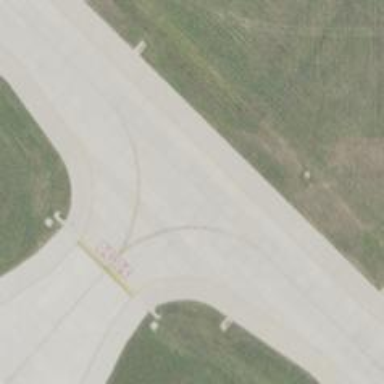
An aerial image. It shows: View of taxiway at the airport.